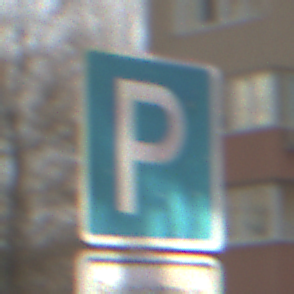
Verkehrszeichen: Parken
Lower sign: BesondereFahrzeugeUndTransportgueter10
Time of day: MorningAfternoon
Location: Outdoor (Urban)
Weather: PartlyCloudy
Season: NotSpecified
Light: Natural